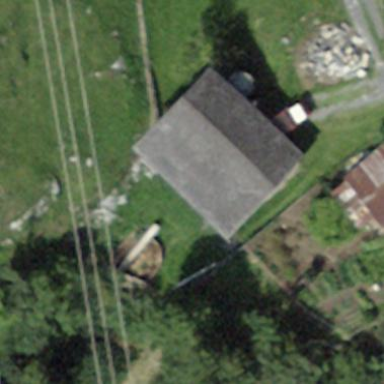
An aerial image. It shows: Barn.